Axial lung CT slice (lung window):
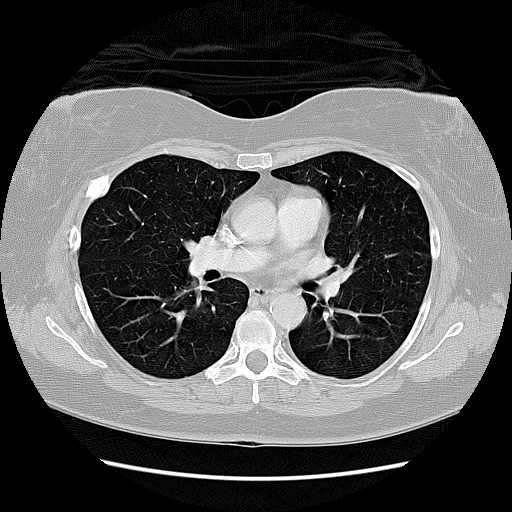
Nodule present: no